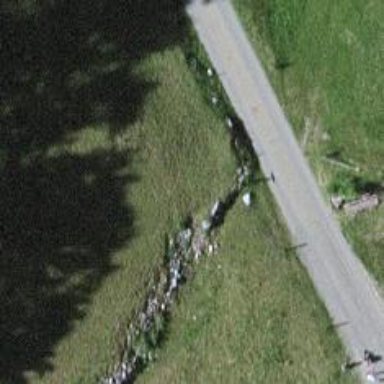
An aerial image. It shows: Wall made of dry stone.